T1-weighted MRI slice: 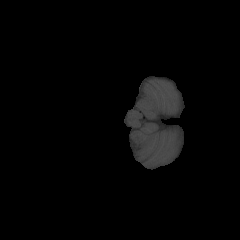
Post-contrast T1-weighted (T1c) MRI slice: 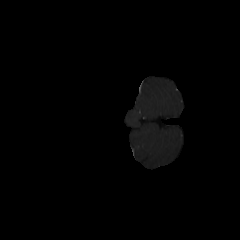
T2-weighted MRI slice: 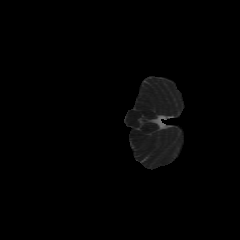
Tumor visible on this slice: no